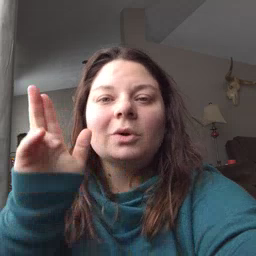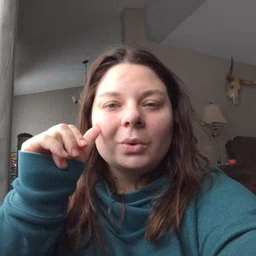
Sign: horse